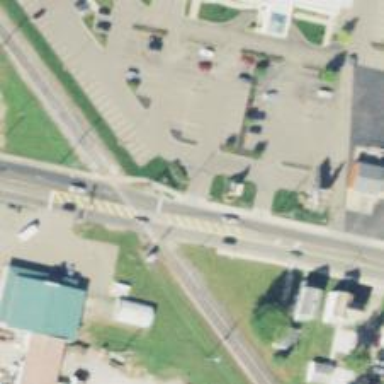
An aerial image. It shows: Unmarked crossing on the road.